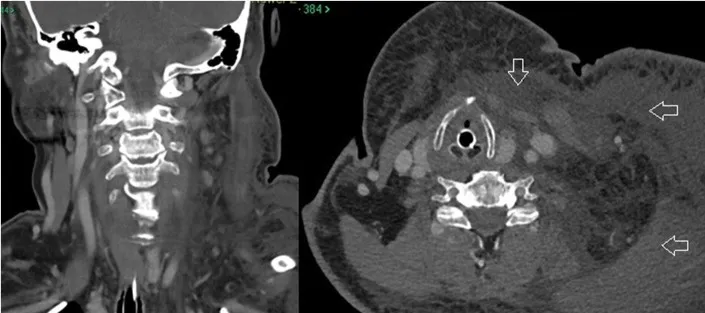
CT scan showing paratracheal edema.
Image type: radiology (ct)